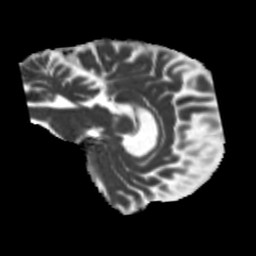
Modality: MD
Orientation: sagittal
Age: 60
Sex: male
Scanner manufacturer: siemens
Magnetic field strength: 3 T
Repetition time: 5.25 s
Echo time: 0.08 s